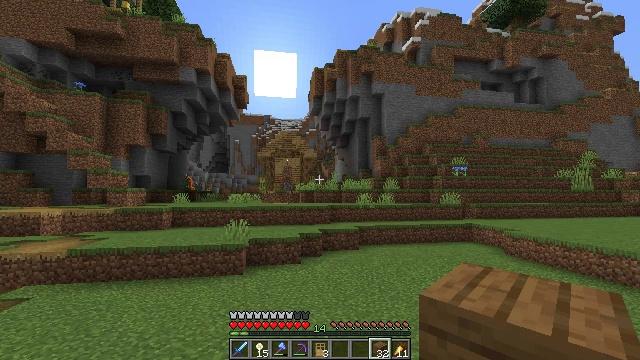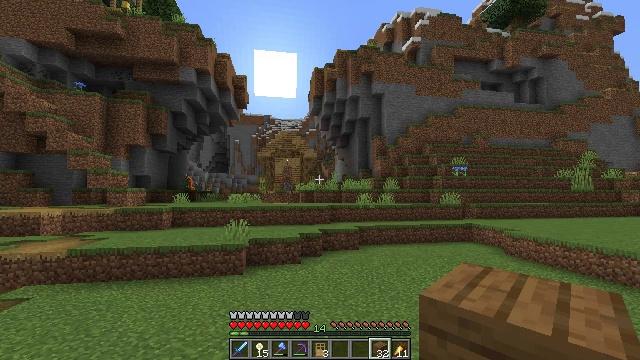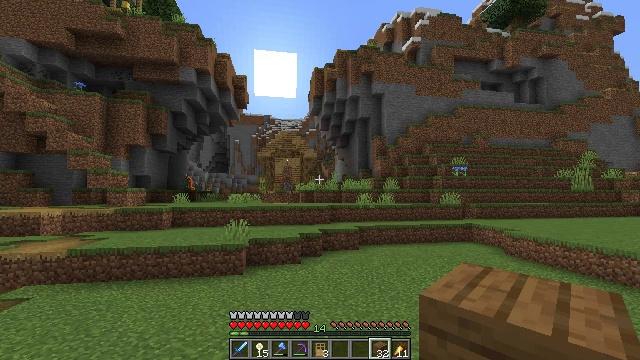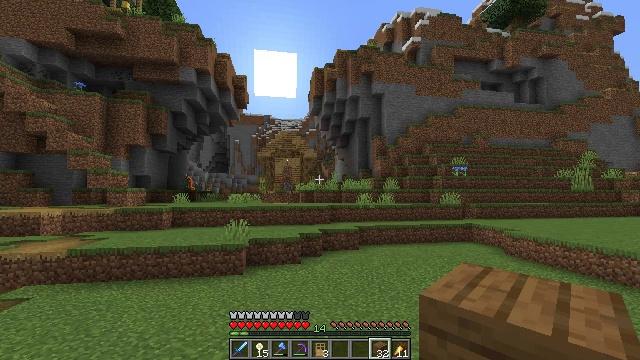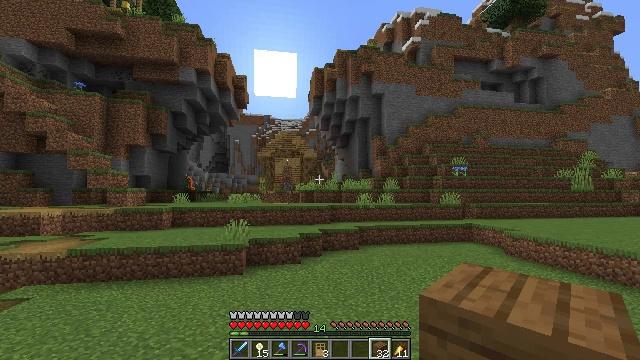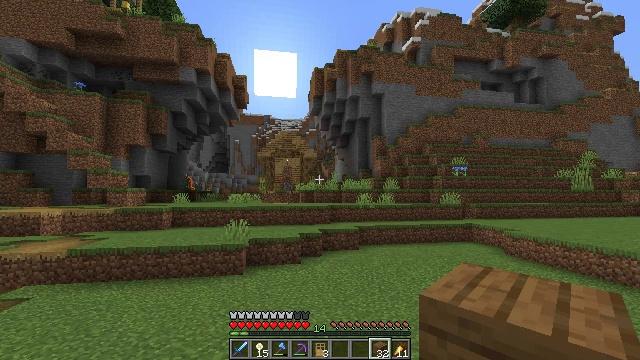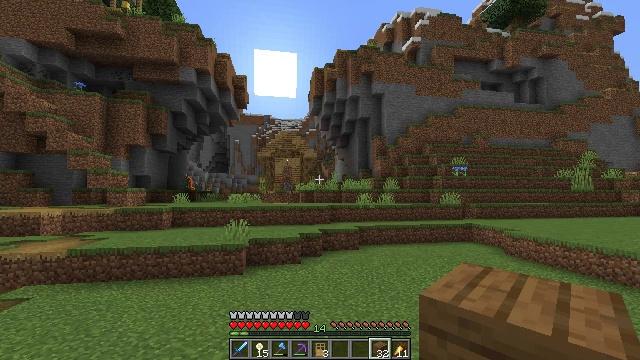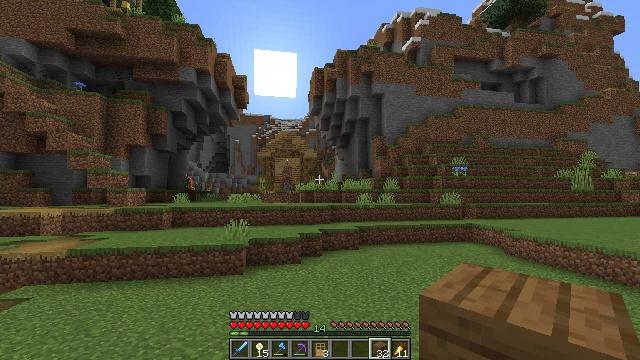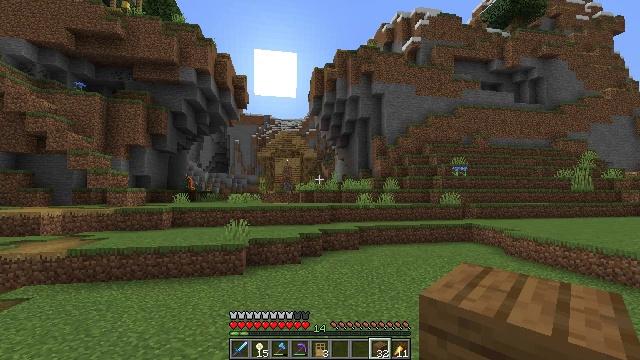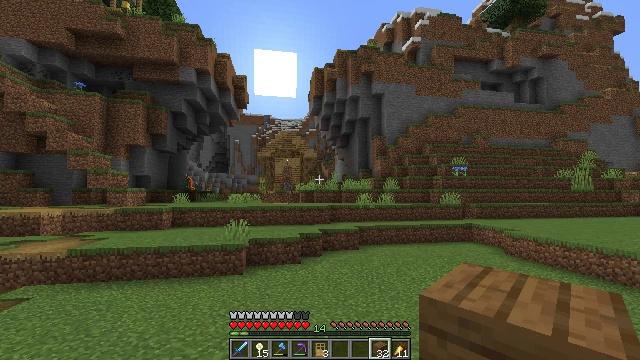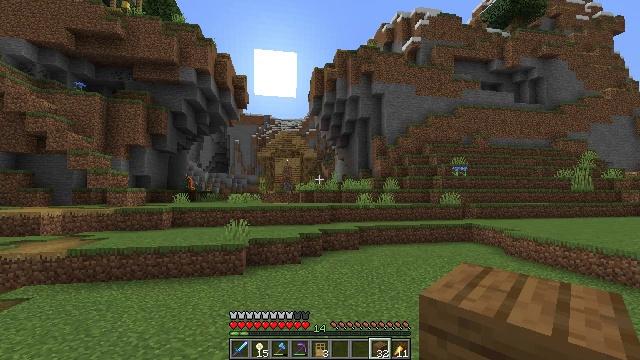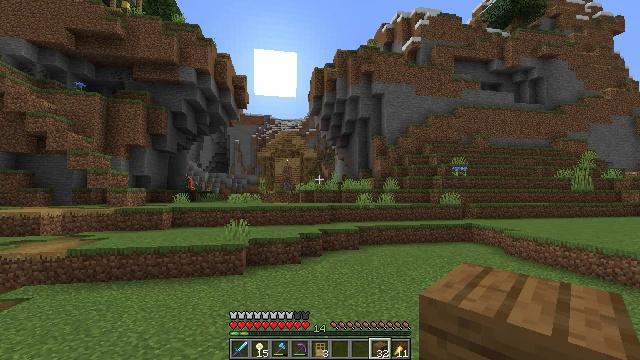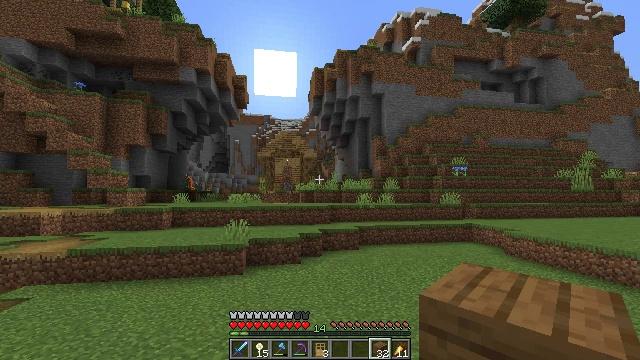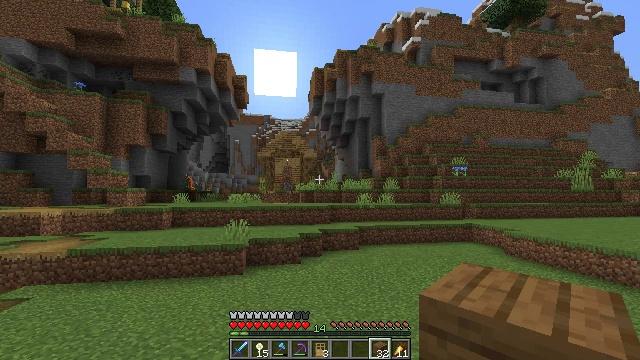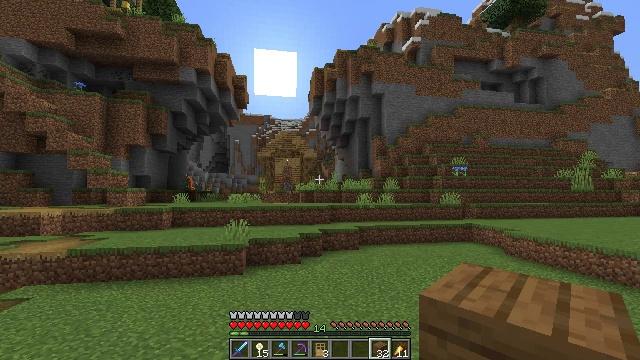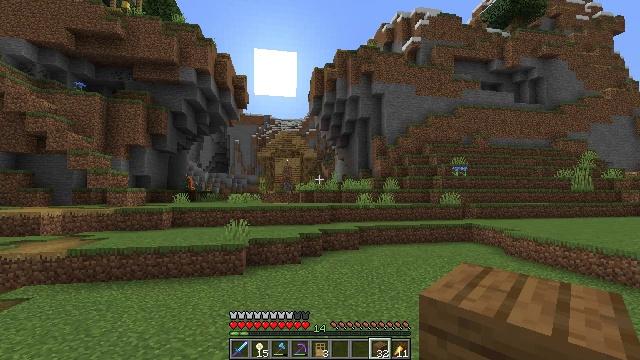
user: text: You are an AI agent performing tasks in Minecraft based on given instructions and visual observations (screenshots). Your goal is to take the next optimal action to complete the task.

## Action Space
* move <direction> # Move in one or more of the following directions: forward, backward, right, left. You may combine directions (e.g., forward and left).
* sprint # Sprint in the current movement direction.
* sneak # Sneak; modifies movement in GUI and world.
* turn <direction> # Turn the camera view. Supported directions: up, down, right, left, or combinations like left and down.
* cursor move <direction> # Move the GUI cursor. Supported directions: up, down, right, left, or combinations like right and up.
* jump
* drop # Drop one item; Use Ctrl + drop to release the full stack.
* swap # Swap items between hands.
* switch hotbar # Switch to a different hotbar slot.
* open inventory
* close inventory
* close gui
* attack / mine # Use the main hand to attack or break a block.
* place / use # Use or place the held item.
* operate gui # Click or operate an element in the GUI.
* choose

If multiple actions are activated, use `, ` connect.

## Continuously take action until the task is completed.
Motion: motion action
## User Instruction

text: Harvest tall grass for seeds.
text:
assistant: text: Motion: no_op
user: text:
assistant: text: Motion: no_op
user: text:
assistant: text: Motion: no_op
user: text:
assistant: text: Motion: no_op
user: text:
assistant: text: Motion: no_op
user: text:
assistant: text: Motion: no_op
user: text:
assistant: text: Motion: no_op
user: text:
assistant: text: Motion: no_op
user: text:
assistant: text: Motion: no_op
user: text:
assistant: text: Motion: no_op
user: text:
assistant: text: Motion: no_op
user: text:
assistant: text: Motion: no_op
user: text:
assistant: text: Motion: no_op
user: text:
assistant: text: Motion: no_op
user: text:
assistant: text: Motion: no_op
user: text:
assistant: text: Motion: no_op
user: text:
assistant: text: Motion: no_op
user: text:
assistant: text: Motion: no_op
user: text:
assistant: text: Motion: no_op
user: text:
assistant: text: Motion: no_op
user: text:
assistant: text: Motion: no_op
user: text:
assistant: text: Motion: no_op
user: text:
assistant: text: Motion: no_op
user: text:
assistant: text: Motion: no_op
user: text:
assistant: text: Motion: no_op
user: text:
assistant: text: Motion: no_op
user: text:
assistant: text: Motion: no_op
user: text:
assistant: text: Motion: no_op
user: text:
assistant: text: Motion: no_op
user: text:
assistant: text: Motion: no_op